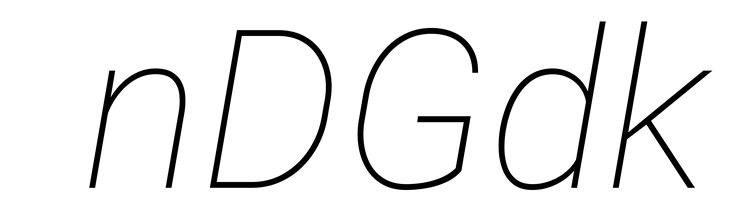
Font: Roboto-Italic_Thin_Italic